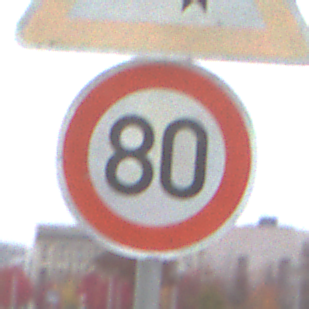
Verkehrszeichen: Geschwindigkeit80
Zusatzzeichen oben: KurveLinks
Umgebung: Outdoor, Suburban
Tageszeit: Midday
Wetter: Overcast
Licht: Natural
Jahreszeit: NotSpecified
Kontrast: LowContrast